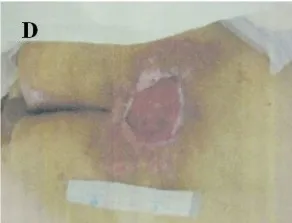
Chronological change of pressure ulcer. (D) Day 93. The size of the pressure ulcer was 8.0 cm x 5.0 cm.
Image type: medical_photograph (other_medical_photograph)